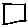
Label: square